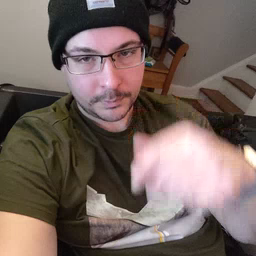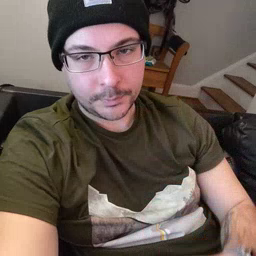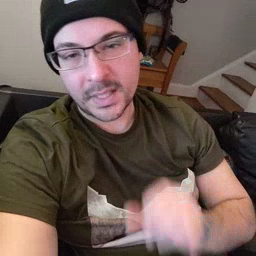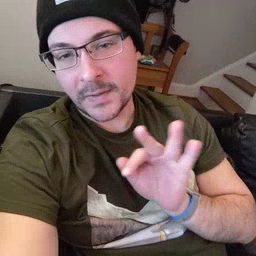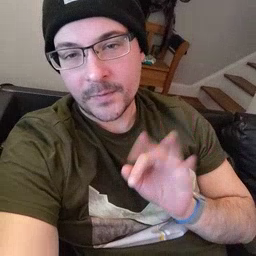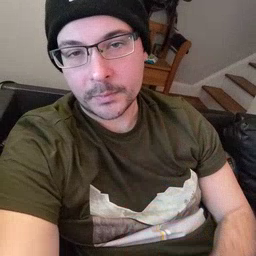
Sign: if